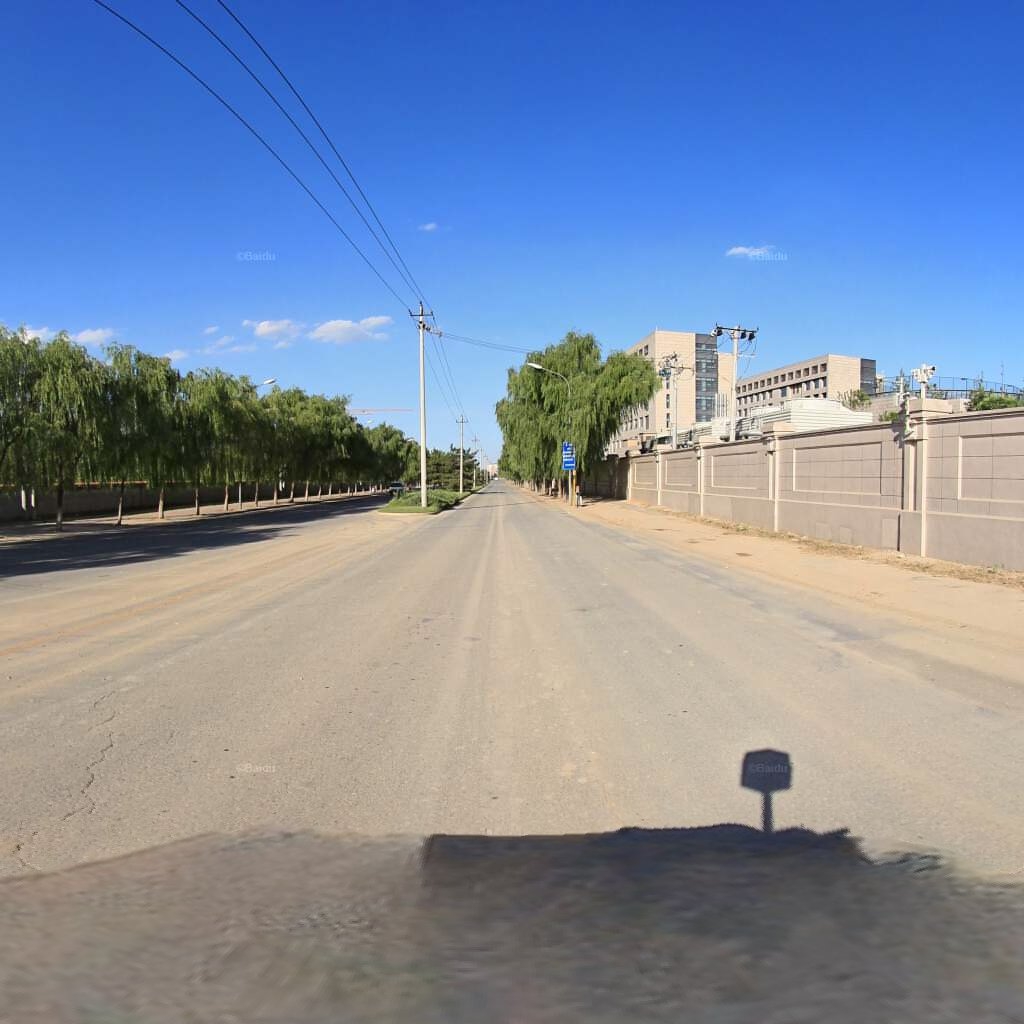
Region: Haidian
Road damage annotations: longitudinal crack